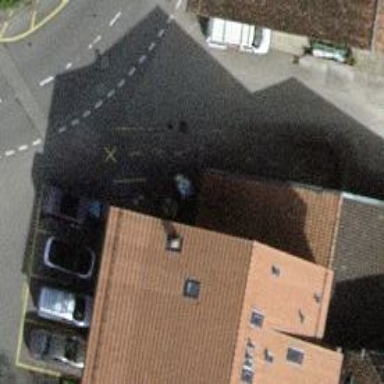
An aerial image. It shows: Post box is visible.